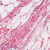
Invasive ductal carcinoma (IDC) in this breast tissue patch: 0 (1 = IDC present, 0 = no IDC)